Interaction volume radius: 5 \u00c5
Interaction volume height: 25 \u00c5
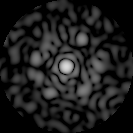
Disorder parameter: 0.7561